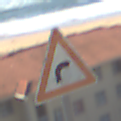
Verkehrszeichen: KurveRechts
Umgebung: Outdoor, Urban
Tageszeit: MorningAfternoon
Wetter: Clear
Licht: Natural
Jahreszeit: NotSpecified
Kontrast: HighContrast